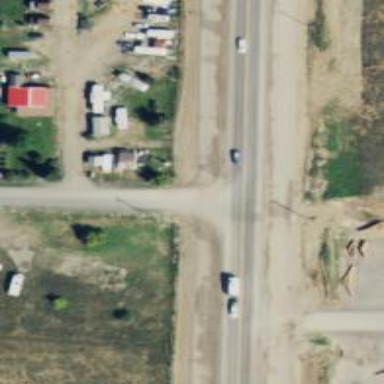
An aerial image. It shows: Stop road.